Interaction volume radius: 5 \u00c5
Interaction volume height: 10 \u00c5
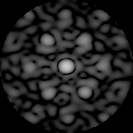
Disorder parameter: 0.5521